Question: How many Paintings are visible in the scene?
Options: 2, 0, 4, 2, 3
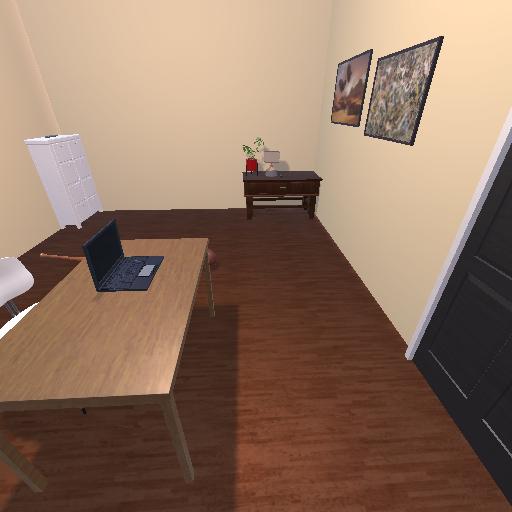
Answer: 2